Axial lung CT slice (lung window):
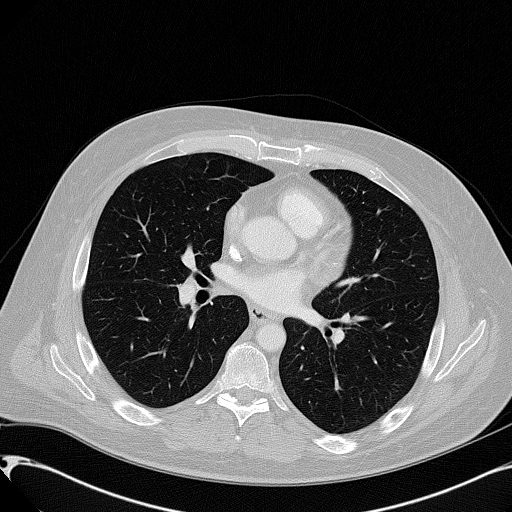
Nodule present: no